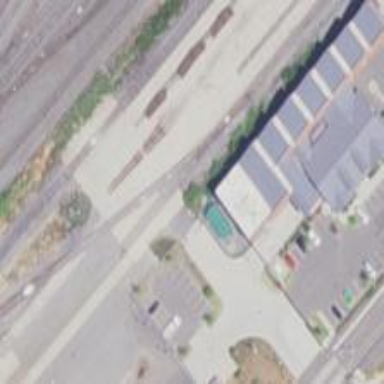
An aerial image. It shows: Light rail service yard with electrified contact line. The yard includes building passage tunnel.